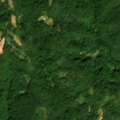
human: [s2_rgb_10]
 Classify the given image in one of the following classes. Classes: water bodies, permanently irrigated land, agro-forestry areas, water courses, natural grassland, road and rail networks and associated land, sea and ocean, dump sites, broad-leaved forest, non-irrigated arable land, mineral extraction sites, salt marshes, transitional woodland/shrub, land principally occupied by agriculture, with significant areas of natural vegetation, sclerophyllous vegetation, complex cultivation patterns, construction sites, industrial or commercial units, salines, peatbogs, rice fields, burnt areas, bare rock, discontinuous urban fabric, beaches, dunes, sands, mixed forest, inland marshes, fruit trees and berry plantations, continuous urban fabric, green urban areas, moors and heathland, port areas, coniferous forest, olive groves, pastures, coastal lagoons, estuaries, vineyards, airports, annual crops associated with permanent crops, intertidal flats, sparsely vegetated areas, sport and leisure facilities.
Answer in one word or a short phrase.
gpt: land principally occupied by agriculture, with significant areas of natural vegetation, broad-leaved forest, transitional woodland/shrub